Question: What does dollar sign mean in variable names during debugging Java in InteliJ ? Is it a closure ? Please see the image and code snippet below.
Here is part of the Stream class:
'''
public final Listener listen(final Handler<A> action) {
return listen_(Node.NULL, new TransactionHandler<A>() {
public void run(Transaction trans2, A a) {
action.run(a);
}
});
}
'''
I suspect that the '$1' in 'Stream$1@915' refers to the closure created in the method above. I am not sure though. Can someone confirm this ? Or if that is not the case, explain what the dollar sign means in this generated name ?
The <URL> is taken from the Sodium Functional Reactive library which I am trying understand how it works.

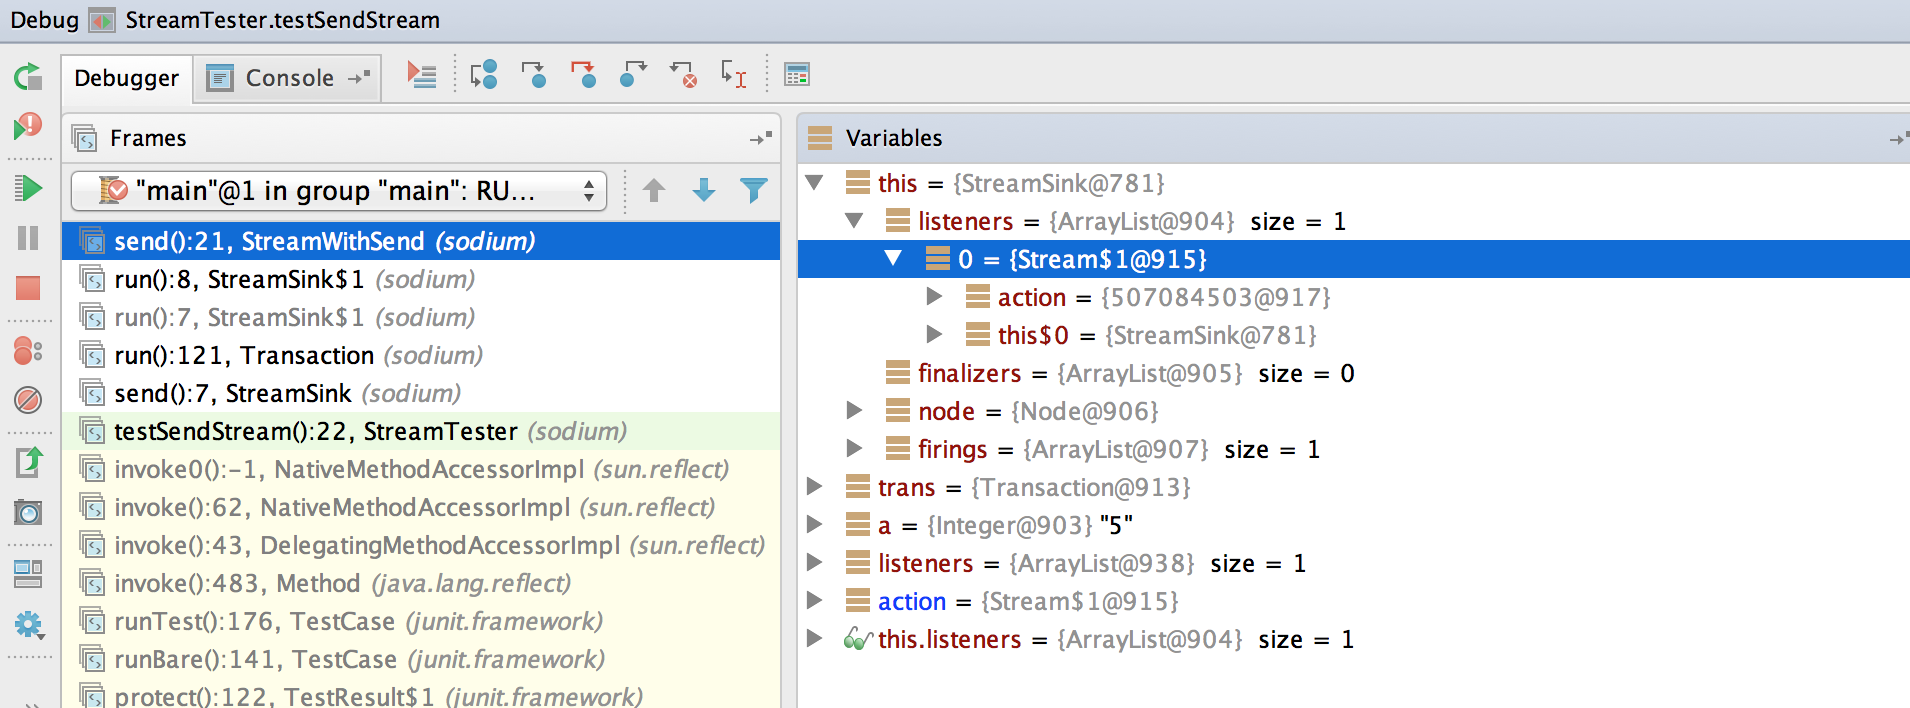
Answer: It's a reference to the anonymous inner class thats generated by this closure like construct. In general, inner classes are compiled and the class file name will be 'yourClassName$yourInnerClassName'. In the case of an anonymous inner class declaration, since you don't name it explicitly, it will appear as a generated name using numbers. Perhaps this <URL> will help?